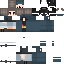
A male human skin with medium skin, wearing brown long hair dressed in a blue hoodie and black pants, featuring a closed mouth.